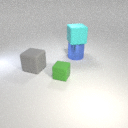
large cyan rubber cube above large blue metal cylinder